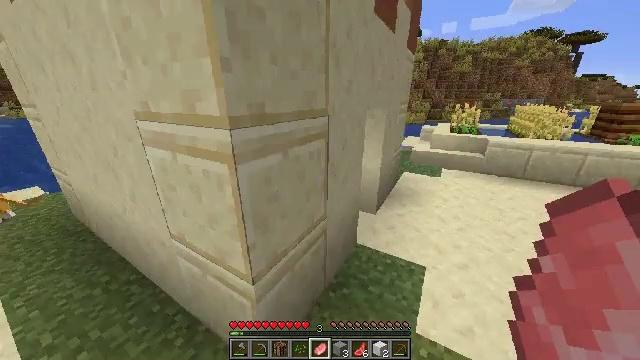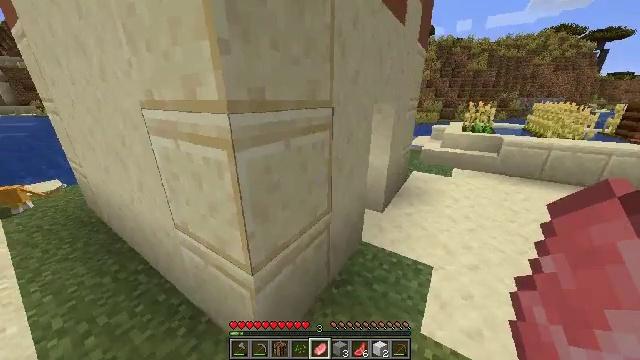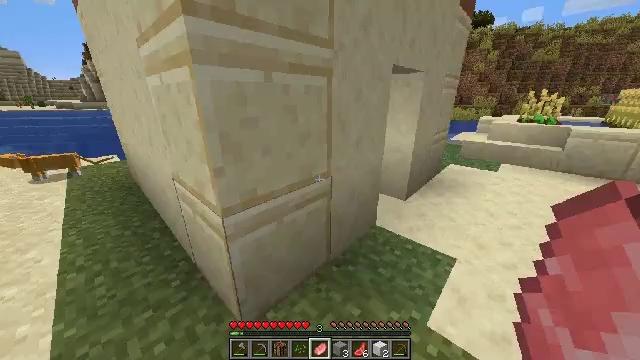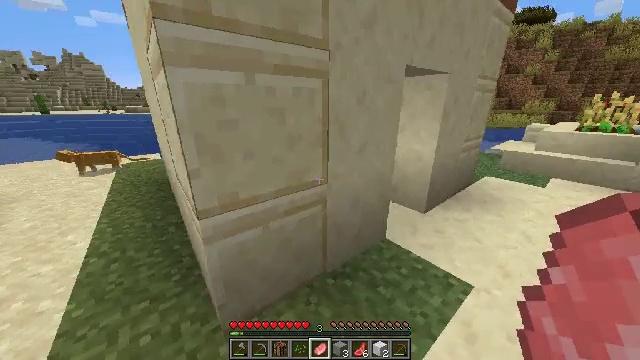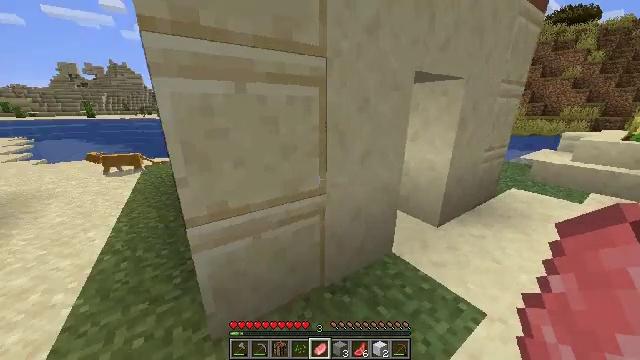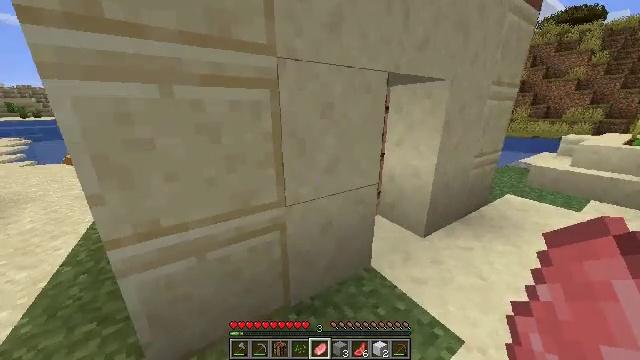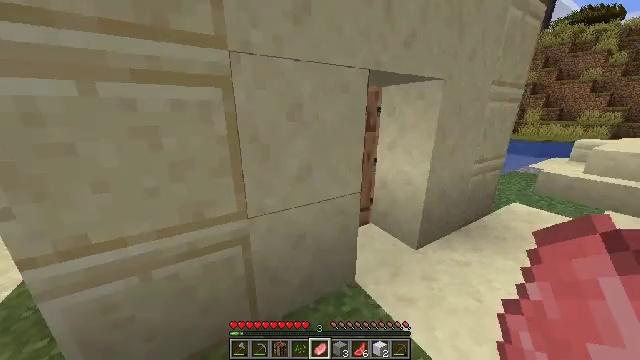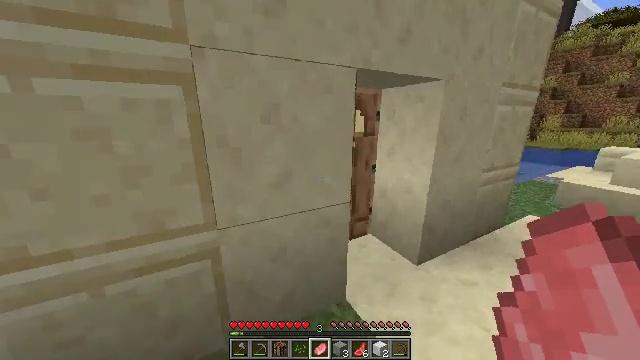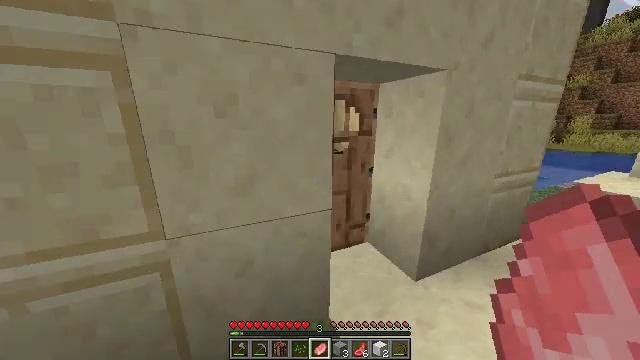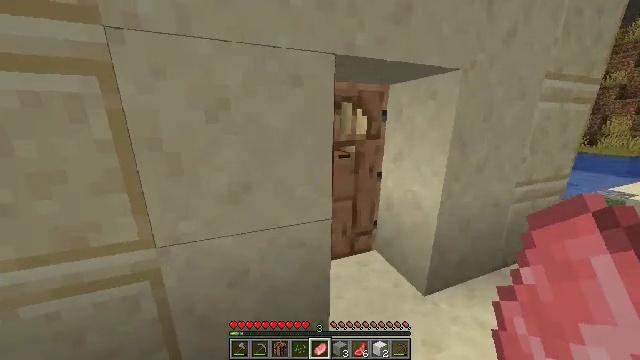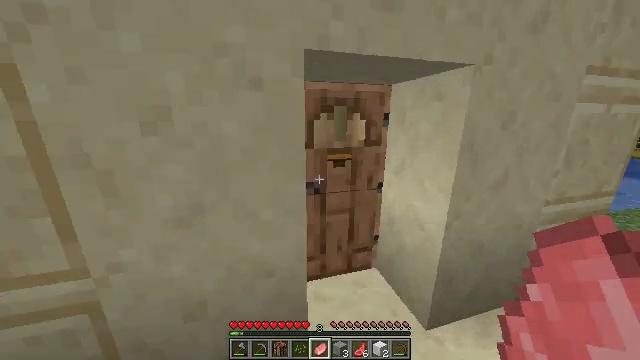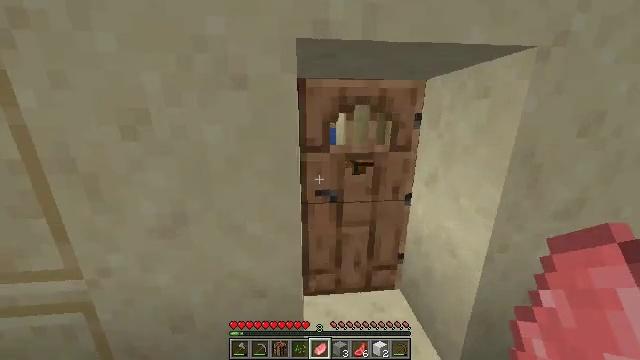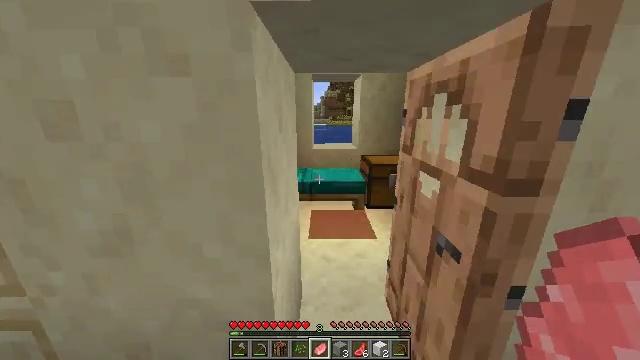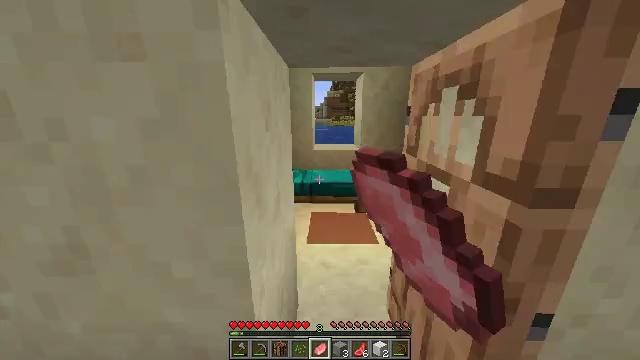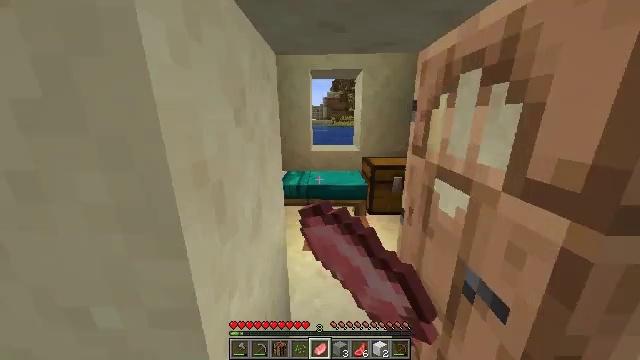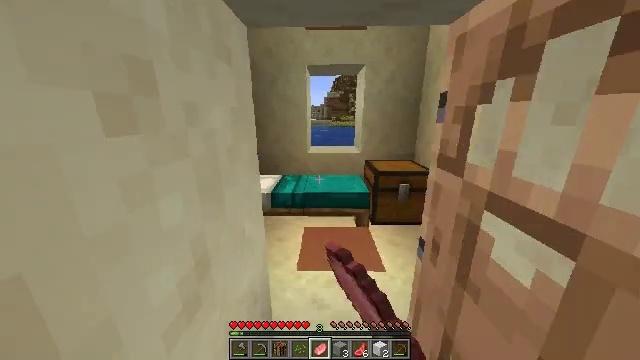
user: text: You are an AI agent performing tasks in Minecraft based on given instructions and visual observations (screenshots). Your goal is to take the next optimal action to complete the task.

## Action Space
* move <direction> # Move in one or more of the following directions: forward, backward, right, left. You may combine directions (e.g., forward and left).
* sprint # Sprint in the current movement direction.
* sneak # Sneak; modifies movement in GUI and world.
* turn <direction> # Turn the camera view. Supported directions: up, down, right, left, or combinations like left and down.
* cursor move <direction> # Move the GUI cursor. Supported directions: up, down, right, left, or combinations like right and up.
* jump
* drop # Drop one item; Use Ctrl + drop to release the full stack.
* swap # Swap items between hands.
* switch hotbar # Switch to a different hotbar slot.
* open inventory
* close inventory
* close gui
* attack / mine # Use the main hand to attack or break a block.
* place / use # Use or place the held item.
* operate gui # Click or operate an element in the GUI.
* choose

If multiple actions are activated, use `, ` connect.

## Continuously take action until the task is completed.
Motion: motion action
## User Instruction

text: Get cactus from the sandy areas.
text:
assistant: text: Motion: move forward and move right, turn left
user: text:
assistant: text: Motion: move forward and move right, turn left
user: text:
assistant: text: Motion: move forward and move right, turn left and up
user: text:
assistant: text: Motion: move forward and move right, turn left and up
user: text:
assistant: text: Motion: move forward and move right
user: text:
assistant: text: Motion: move forward and move right, turn left
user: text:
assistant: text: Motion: move forward and move right, turn left and up
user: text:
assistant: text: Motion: move forward and move right, turn left
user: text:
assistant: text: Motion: move forward and move right, turn left
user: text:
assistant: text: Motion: move forward and move right, turn left
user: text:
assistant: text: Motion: move forward and move right, turn left
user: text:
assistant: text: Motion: move forward, turn left, use / place
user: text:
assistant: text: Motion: move forward, use / place
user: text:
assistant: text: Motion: move forward
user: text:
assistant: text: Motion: move forward
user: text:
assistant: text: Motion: move forward, turn left
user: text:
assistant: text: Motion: move forward
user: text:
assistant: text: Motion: move forward, turn left and down
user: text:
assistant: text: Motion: move forward and move right
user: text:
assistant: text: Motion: move forward and move right
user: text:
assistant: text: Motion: move forward, turn right and down
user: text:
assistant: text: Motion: move forward, turn right and down
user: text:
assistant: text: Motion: turn right and down
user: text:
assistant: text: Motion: use / place
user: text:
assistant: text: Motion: use / place
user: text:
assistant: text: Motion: use / place
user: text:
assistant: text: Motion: use / place
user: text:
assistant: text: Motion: no_op
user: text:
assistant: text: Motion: open gui
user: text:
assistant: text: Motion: no_op